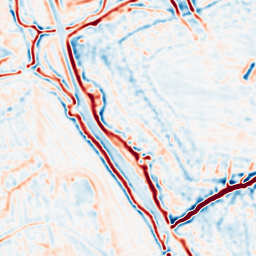
Category: multiscale
Decomposition family: log
Decomposition parameters: sigma: 2
Upsampling method: bicubic_16x
Upsampling parameters: scale: 16
Upsampling scale: 16